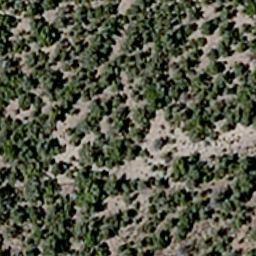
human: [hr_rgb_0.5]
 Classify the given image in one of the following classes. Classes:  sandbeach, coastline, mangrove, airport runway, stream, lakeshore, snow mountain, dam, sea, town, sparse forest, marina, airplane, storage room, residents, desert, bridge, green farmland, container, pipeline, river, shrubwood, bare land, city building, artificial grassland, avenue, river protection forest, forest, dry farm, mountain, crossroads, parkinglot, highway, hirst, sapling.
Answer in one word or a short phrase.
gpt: sparse forest